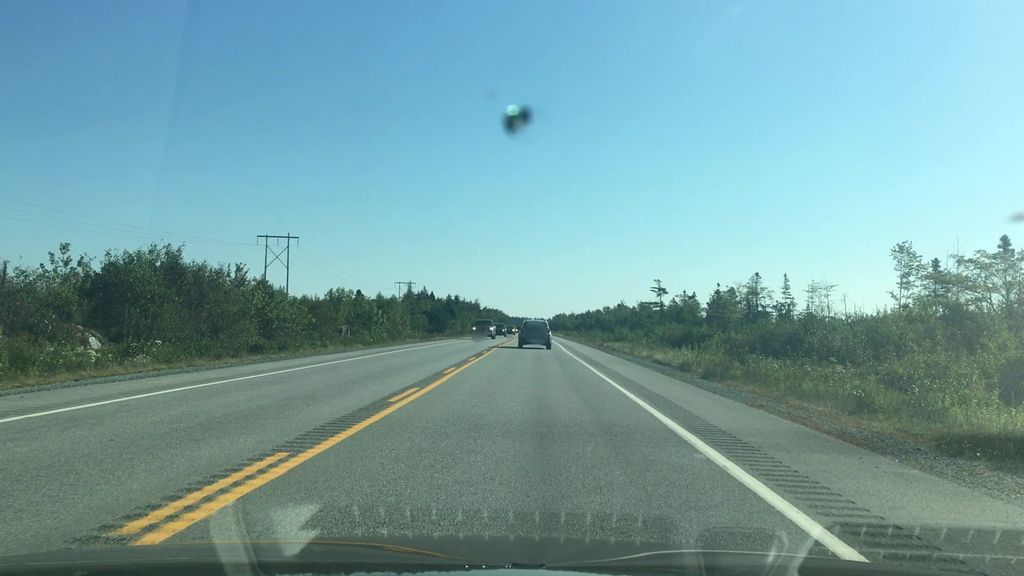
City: halifax